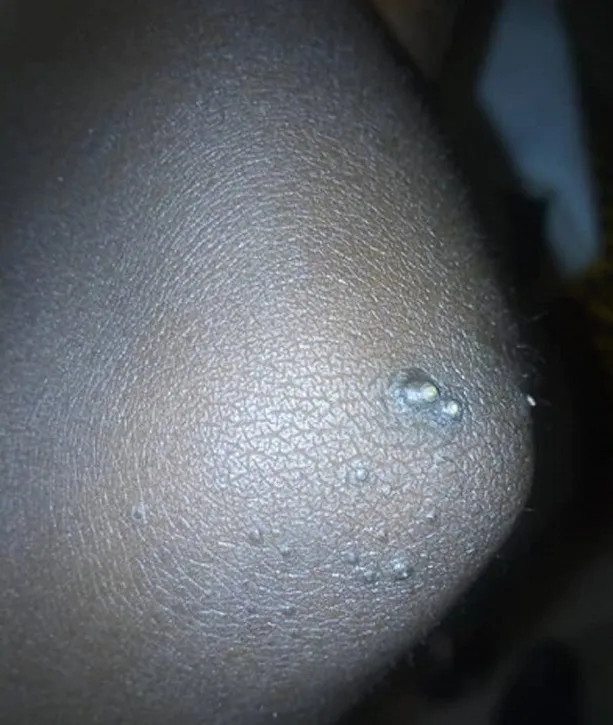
solitary nodule on the elbow.
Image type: radiology (x_ray)